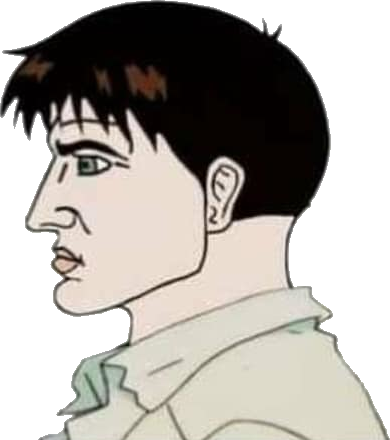
Label: 4_Yes_Chad